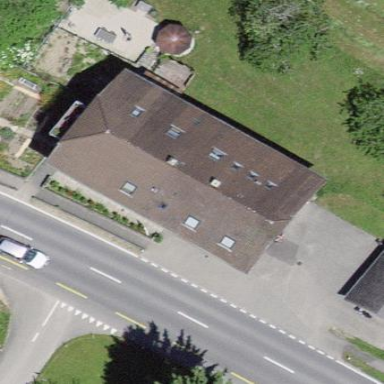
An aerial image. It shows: Residential building.